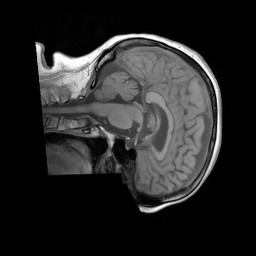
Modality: T1w
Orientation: sagittal
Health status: ill
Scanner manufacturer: siemens
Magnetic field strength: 3 T
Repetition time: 0.4 s
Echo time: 0.00272 s